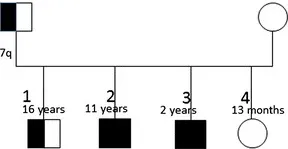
Pedigree of the reported family.
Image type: pathology (giemsa)